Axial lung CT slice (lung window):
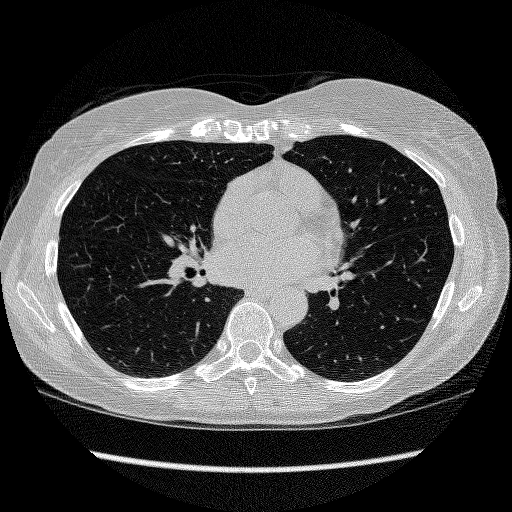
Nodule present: no